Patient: sex F, age 47
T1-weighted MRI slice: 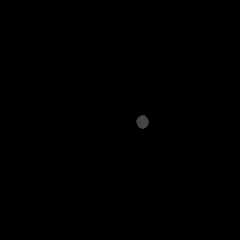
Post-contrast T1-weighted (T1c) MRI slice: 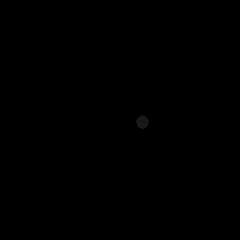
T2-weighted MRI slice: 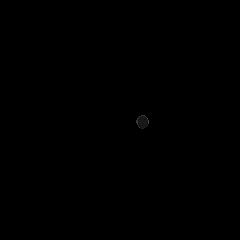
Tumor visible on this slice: no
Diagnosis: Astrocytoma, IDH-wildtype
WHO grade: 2